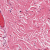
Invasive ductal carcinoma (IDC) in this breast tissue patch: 0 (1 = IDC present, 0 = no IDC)